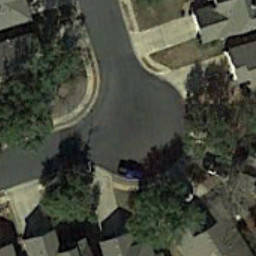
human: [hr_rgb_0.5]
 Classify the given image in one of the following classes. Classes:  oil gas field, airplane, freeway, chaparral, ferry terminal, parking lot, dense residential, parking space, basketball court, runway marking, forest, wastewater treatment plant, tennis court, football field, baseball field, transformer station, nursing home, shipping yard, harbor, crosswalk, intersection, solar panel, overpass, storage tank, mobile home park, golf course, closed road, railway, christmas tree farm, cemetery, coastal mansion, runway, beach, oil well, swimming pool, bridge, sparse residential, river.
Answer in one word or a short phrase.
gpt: closed road